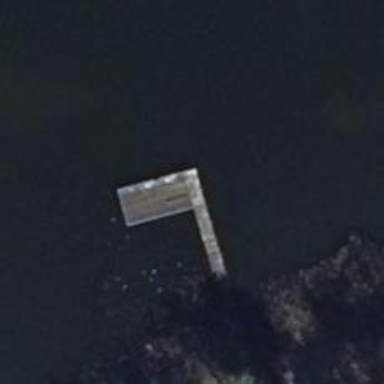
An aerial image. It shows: Man-made pier.